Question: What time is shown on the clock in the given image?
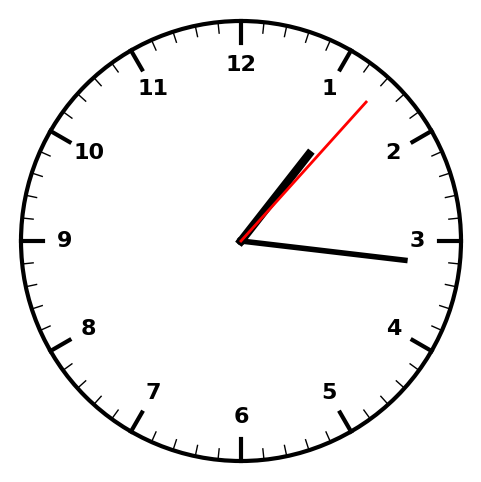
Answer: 01:16:07